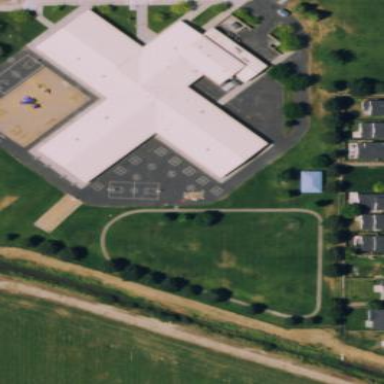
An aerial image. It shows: School building.